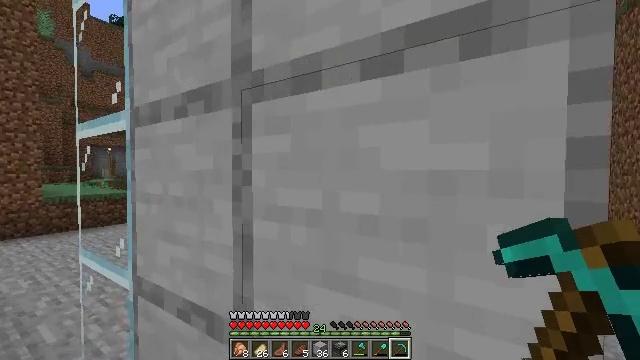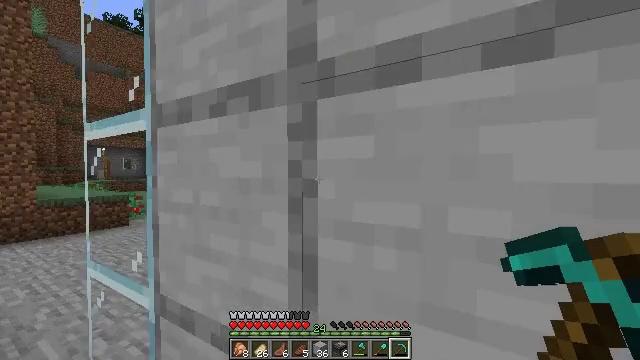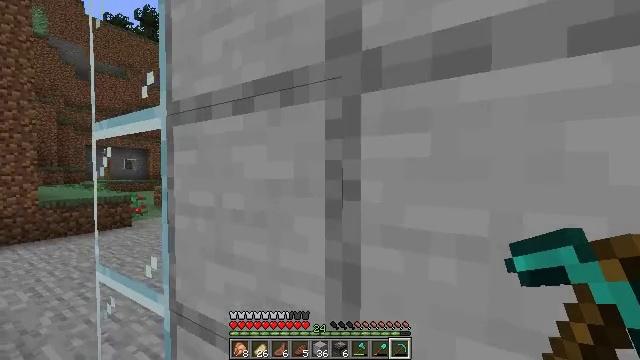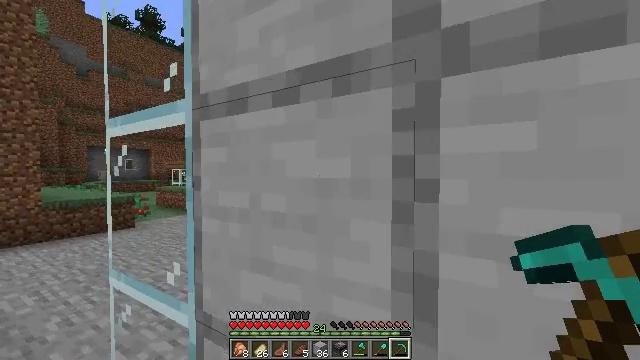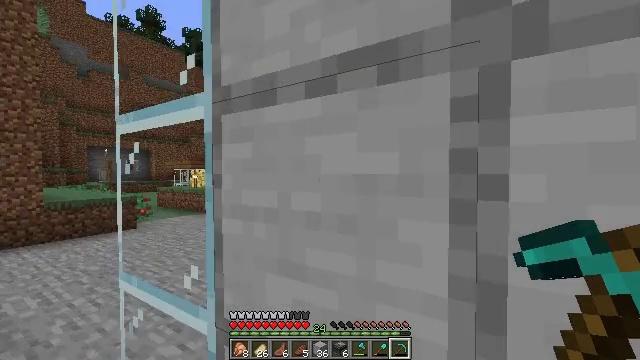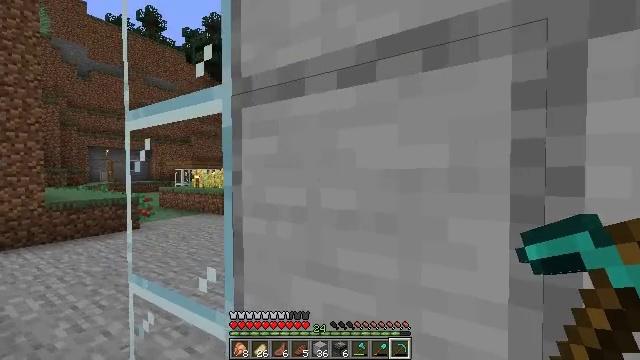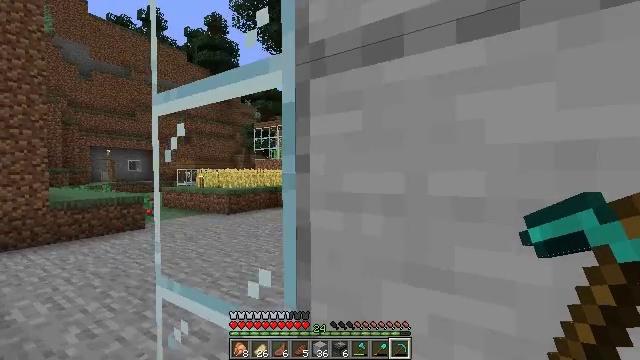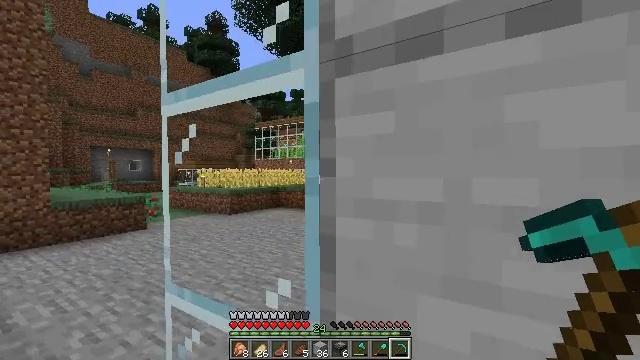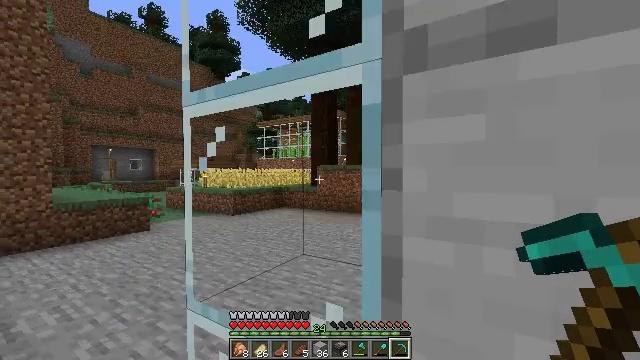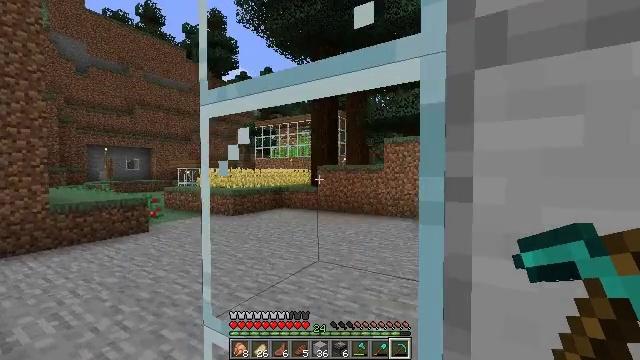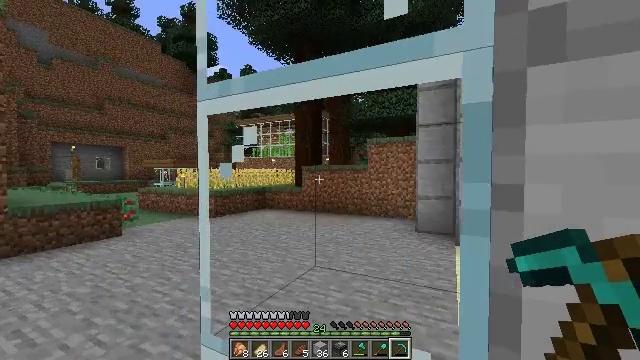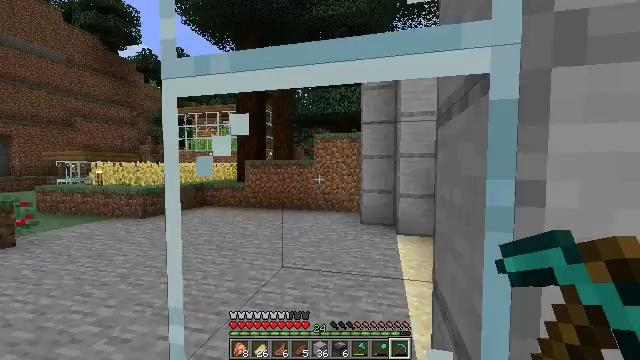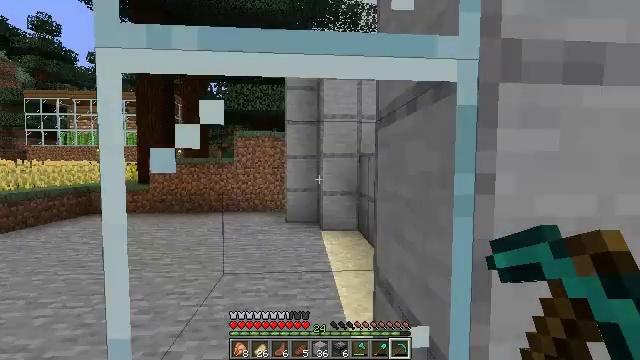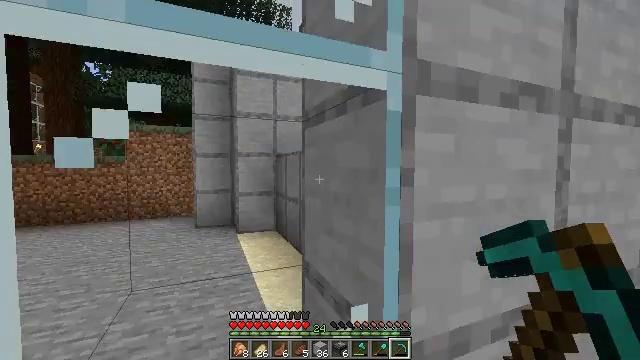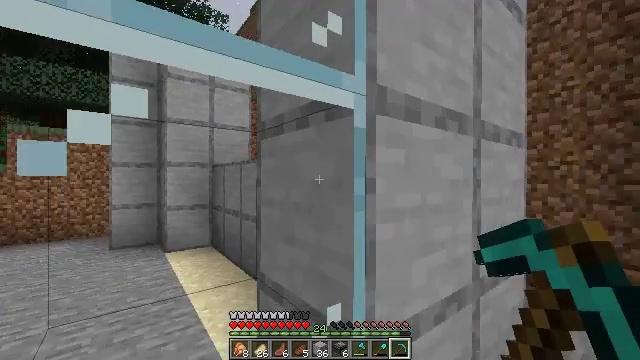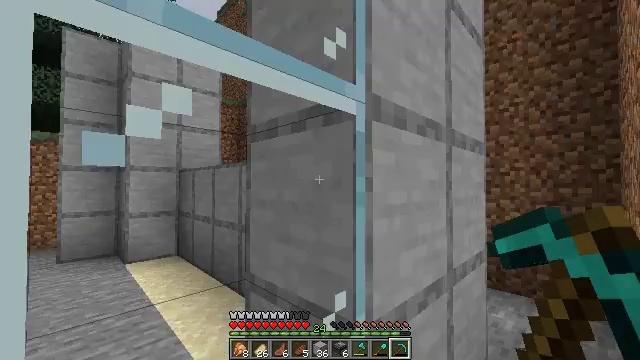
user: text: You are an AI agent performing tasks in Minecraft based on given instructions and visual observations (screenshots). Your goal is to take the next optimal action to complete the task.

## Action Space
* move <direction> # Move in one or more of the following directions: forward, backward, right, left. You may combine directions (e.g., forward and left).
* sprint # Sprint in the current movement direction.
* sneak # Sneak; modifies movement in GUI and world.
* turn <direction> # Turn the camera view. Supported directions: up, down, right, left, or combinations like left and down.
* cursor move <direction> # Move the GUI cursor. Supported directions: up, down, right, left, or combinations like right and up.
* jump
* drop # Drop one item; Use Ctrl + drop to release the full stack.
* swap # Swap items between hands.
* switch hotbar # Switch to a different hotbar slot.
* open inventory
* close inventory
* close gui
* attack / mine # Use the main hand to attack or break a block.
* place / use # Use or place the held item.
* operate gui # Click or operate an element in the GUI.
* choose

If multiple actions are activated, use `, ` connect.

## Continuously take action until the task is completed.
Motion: motion action
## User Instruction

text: Break the smooth stone to collect it.
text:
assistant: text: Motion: move left
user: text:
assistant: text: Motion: move left
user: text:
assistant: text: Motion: move left
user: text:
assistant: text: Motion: move left
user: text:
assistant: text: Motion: move left
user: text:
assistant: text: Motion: move left
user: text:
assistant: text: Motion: move left
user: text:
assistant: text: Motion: move left
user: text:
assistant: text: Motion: move left
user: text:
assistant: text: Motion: move left, turn right
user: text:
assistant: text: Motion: move left, turn right and down
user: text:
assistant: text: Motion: move left, turn right
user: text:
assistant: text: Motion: move left, turn right
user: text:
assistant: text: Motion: turn right and up
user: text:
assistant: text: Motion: turn right and up
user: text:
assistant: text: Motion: turn right
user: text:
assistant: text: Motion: no_op
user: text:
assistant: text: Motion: move right
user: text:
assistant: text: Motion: move right
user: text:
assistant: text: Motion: move right, turn left
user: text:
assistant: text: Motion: move right, turn left
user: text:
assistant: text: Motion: move right, turn left
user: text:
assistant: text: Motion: turn left
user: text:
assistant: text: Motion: turn left and up
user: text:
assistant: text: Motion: turn left and up
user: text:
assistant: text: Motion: turn left and up
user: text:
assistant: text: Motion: turn up
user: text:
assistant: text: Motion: turn right and up
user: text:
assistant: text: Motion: turn up
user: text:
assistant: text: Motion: no_op